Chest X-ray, AP view. Patient: 33 years old, sex M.
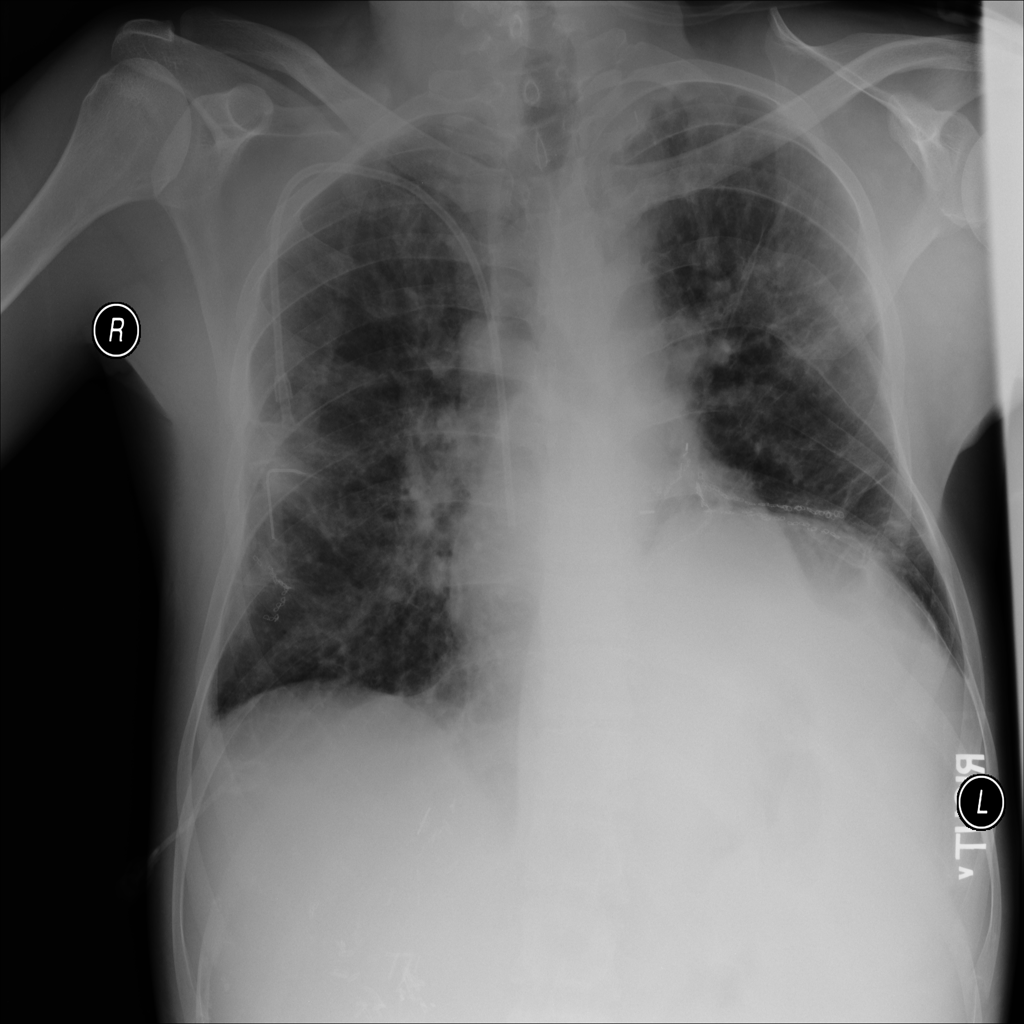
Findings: Edema, Effusion, Nodule, Pneumonia